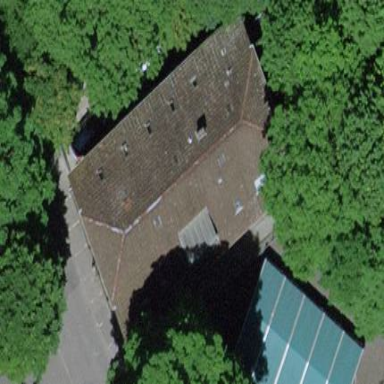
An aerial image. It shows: Building with half-hipped roof shape.